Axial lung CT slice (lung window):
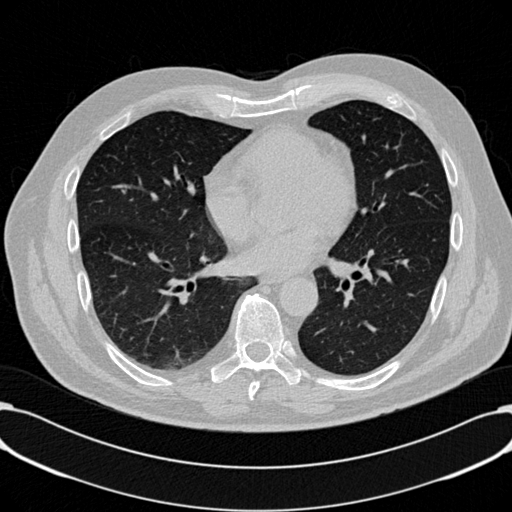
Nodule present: no